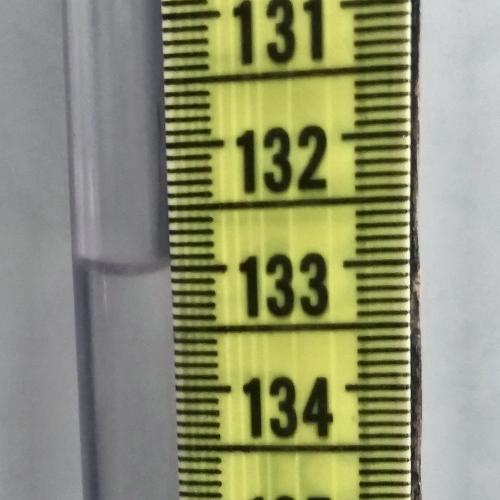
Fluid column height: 133.0 cm